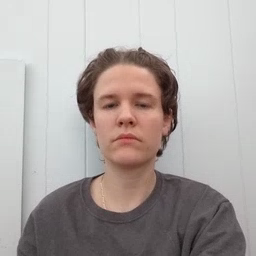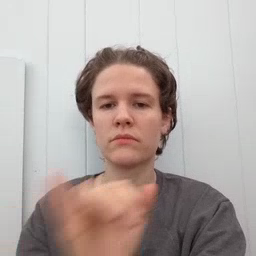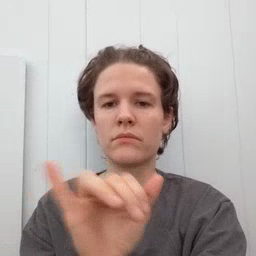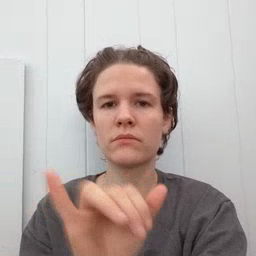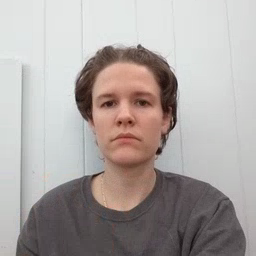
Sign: same